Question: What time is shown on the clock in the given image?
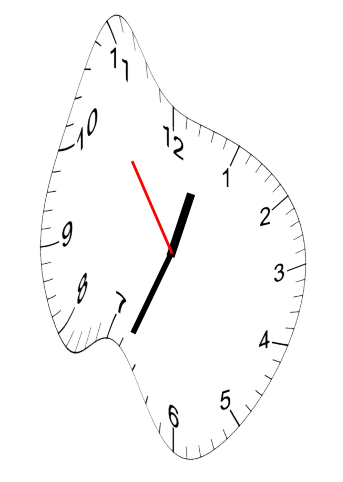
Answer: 12:33:54